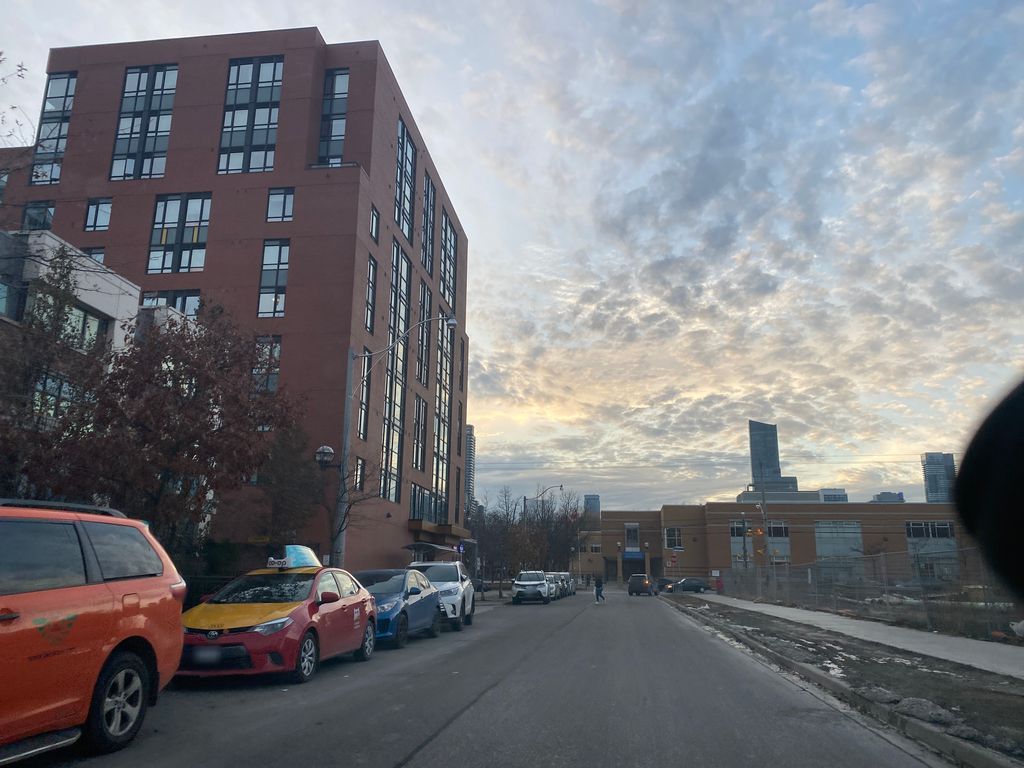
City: toronto